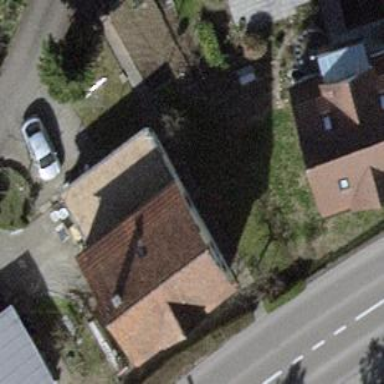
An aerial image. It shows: Detached building.